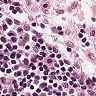
Metastatic tissue present: no